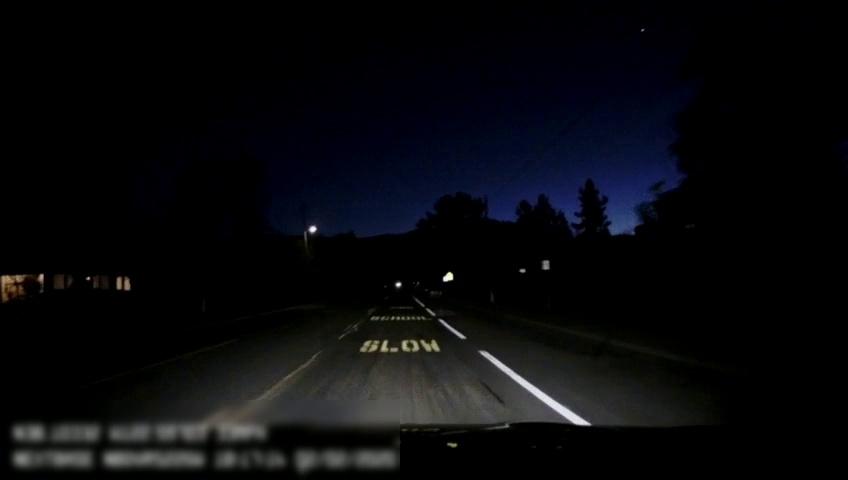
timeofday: Night
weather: Other
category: Drivable Space
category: Lanes | Alternate Lane
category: Lanes | Opposite Lane
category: Lanes | Alternate Lane